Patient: sex M, age 52
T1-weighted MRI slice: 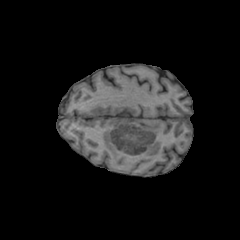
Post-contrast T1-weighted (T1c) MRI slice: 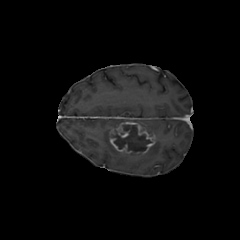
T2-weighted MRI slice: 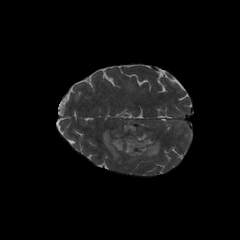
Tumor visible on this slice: yes
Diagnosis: Glioblastoma, IDH-wildtype
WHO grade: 4